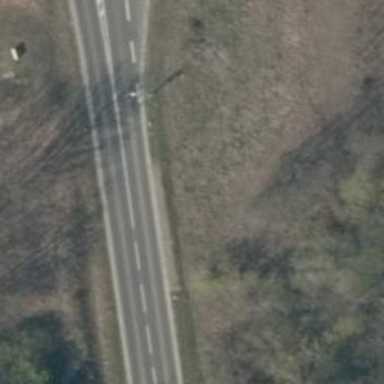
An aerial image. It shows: Asphalt road with sidewalks on both sides. The road is classified as primary highway.